Question: So on a component I am editing, I see a "template" for a list it shows on a component page of it's own.
I found the files for each template:

I copied the "default" template and made a new name for my own edits
But I can't figure out how it's gonna be added on that ^ list
'''
if($Config['config_view_template'] == 1) {
$view->setLayout('rounded');
}elseif($Config['config_view_template'] == 2) {
$view->setLayout('basic');
}
$Params = JComponentHelper::getParams('com_xxxxxx');
$ParamsArray = $pcParams->toArray();
foreach($ParamsArray['params'] as $name => $value){
$Config[(string)$name] = (string)$value;
}
'''
My question is, how to add another choice to a selection option on Joomla components? (see image)
Alternate question: How does a component add options?
I tried looking on the this component's directory, but I found nothing, it seems like it just have that 'JComponentHelper::getParams('com_xxxxxx')' that already knows the options set by the time it is called? Upon installation, how does it register it's options?
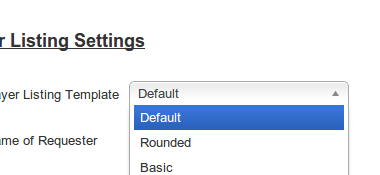
Answer: Not 100% sure about modern Joomla versions, but have had to add params to components in the past in Joomla 1.5 (which is one of the most common versions out there) so hopefully this will help.
Most components have a main component in the 'components' directory as well as an administrator component connected to them in the 'administrator' directory under 'administrator/components/'.
Using your 'com_xxxxxx' as an example--& assuming your document root is '/var/www/'--it would be here:
'''
/var/www/administrator/components/com_xxxxxx/config.xml
'''
The 'config.xml' is the key. And it will contain items like this for a 'text' item:
'''
<param type="text" name="something_cool" size="36" label="Cool Thing:" description="A very cool thing." />
'''
And then if you wanted a select list:
'''
<param name="cool_list" type="list" default="1" label="Select Cool Options" description="Here are some cool options to select.">
<option value="0">Awesome</option>
<option value="1">Amazing</option>
<option value="2">Super Amazing</option>
</param>
'''
And the over structure of that 'config.xml' with those items would be like this:
'''
<root>
<params>
<param type="text" name="something_cool" size="36" label="Cool Thing:" description="A very cool thing." />
<param name="cool_list" type="list" default="1" label="Select Cool Options" description="Here are some cool options to select.">
<option value="0">Awesome</option>
<option value="1">Amazing</option>
<option value="2">Super Amazing</option>
</param>
</params>
</root>
'''
Then, if you want to set default values for any of that, you would go into 'manifest.xml' and somewhere near the bottom--at least when I did this--will be a list of param defaults you can set like this:
'''
<params>
<param name="something_cool" default="" />
</params>
'''
I have only used the defaults in 'manifest.xml' for 'text' entries since it seems that a default can be set for 'list' values without that, but I would experiment.